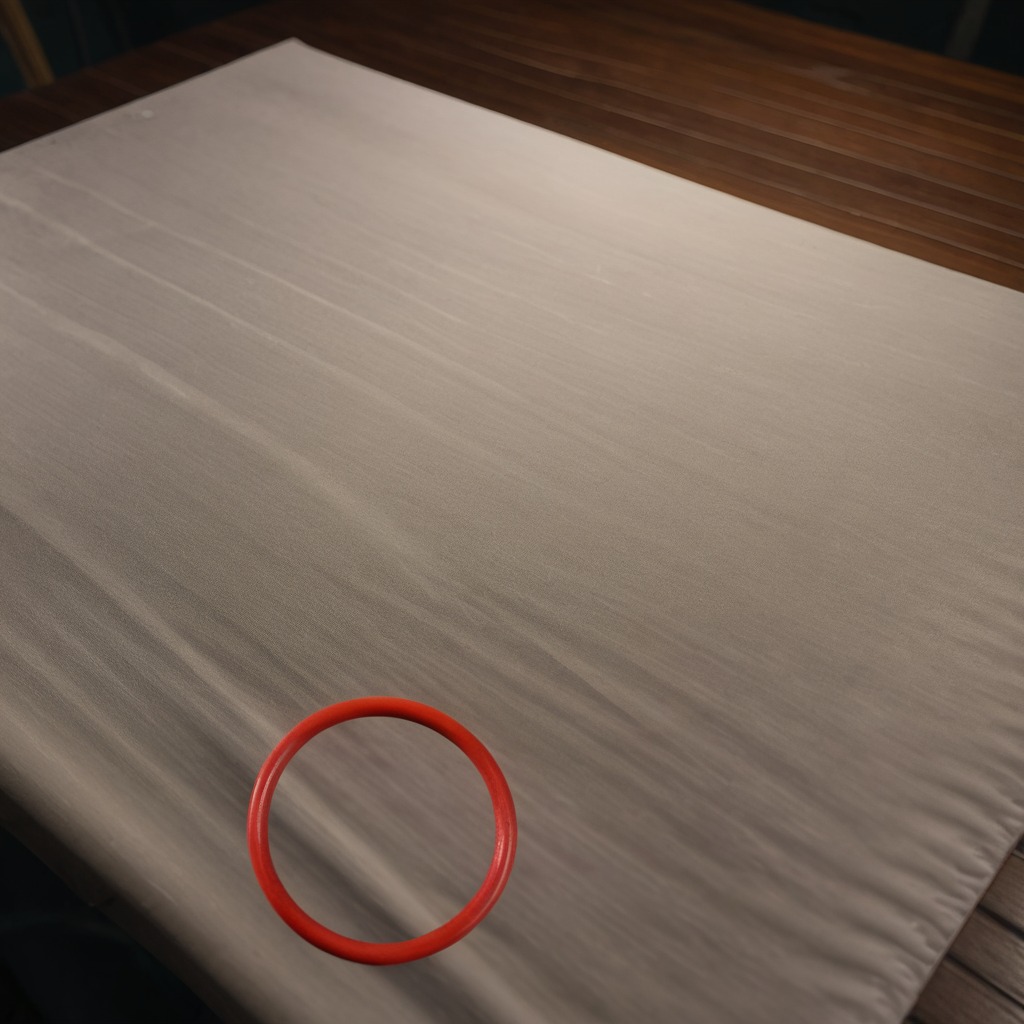
A rubber O-ring lying on a wooden table inside a workshop at night.